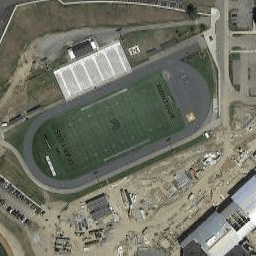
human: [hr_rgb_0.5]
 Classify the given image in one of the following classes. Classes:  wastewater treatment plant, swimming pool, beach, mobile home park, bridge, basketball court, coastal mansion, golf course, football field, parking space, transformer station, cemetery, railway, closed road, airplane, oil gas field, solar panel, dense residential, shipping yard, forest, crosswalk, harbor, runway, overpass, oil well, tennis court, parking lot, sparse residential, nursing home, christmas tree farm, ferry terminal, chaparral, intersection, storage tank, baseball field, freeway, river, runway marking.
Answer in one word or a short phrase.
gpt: football field